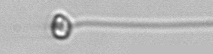
Label: flagellate